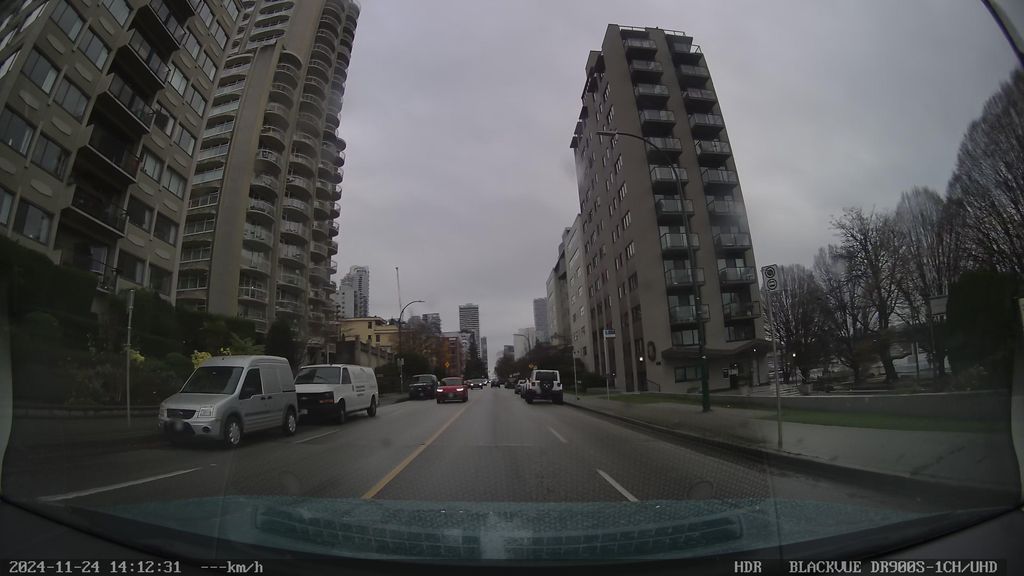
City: vancouver